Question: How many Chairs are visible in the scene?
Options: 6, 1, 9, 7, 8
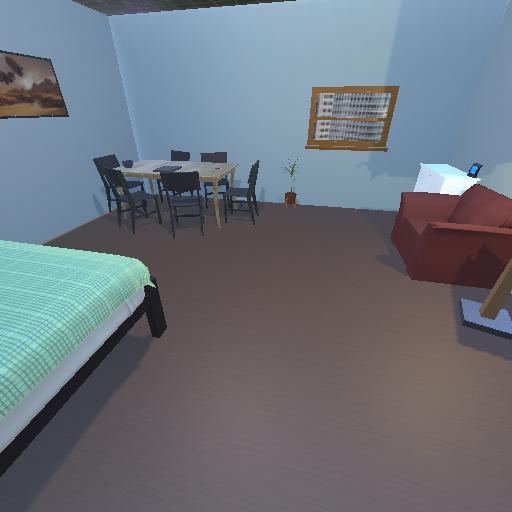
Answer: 6